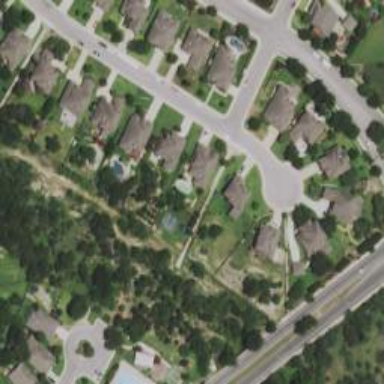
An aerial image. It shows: Residential road.